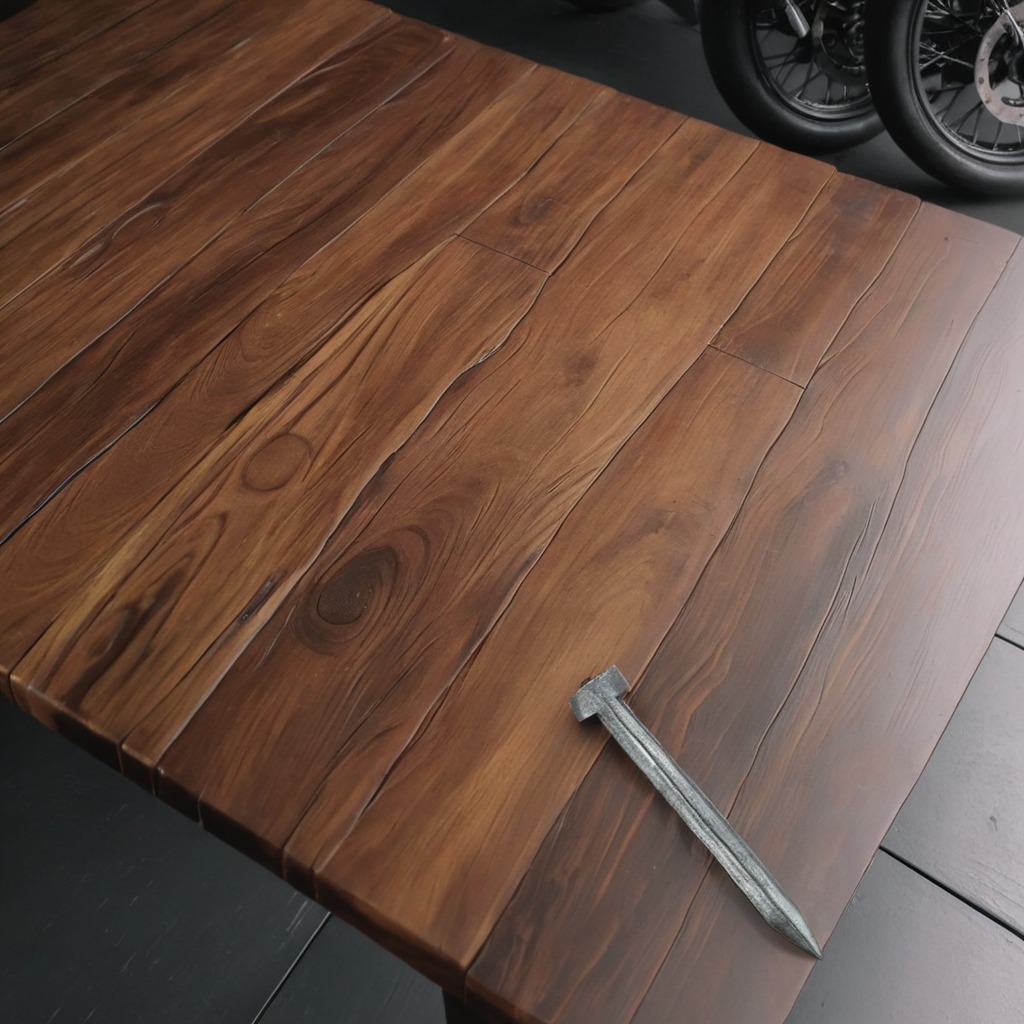
An iron nail is lying on an oil-spilled wooden table in a vintage motorcycle garage.